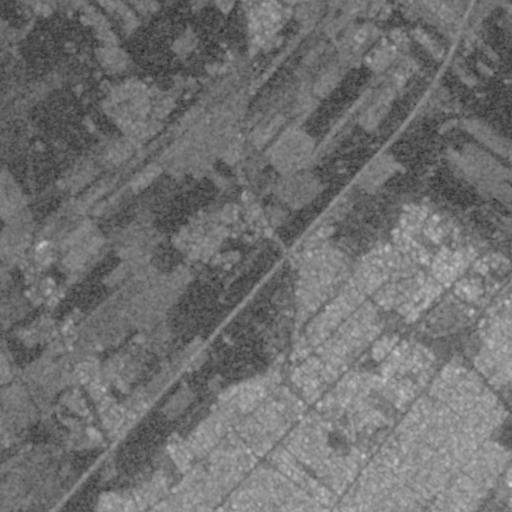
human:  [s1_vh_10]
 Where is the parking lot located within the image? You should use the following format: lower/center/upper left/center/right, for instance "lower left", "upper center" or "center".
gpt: The parking lot is located in the lower right of the image.
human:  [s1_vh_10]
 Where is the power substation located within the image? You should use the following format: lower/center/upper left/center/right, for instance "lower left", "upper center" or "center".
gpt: The power substation is located in the lower right of the image.
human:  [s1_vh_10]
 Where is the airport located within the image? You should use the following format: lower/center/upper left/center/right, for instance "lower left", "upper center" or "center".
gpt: There is no airport in the image.

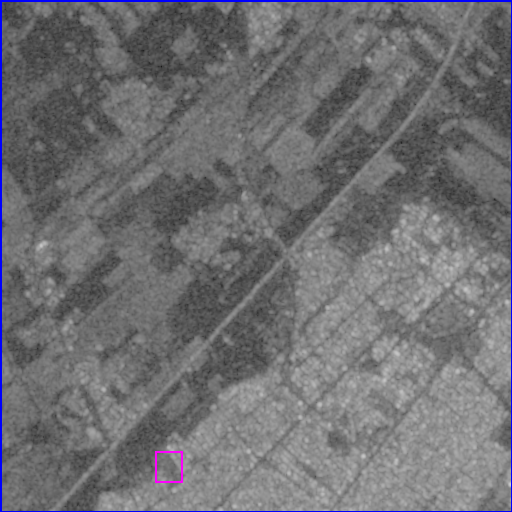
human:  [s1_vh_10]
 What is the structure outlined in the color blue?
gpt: The structure outlined in blue is a crop field.
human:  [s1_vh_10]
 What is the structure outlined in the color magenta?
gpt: The structure outlined in magenta is a park.
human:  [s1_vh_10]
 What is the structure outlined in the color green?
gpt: There is no green outline.